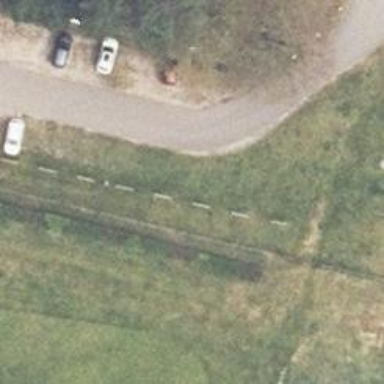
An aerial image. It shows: Parking aisle designated as service road.